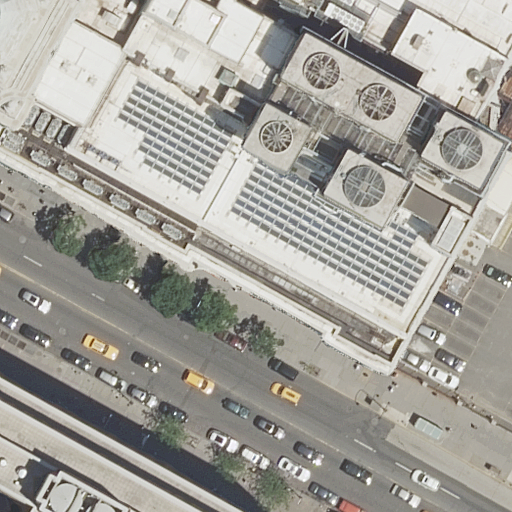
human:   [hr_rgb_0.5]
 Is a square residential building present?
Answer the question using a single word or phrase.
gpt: no

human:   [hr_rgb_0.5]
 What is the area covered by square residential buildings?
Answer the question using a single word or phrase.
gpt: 0m2

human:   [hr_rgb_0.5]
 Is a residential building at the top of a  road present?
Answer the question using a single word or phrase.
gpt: yes

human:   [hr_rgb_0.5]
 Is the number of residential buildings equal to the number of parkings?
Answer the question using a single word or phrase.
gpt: no

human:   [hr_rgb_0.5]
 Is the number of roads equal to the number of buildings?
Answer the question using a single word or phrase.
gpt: no

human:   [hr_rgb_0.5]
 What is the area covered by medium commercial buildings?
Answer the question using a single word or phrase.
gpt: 0m2

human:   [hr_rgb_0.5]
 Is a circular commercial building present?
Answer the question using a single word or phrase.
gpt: no

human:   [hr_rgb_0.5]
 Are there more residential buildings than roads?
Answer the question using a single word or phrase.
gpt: no

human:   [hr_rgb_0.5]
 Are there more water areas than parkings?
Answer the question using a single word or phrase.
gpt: no

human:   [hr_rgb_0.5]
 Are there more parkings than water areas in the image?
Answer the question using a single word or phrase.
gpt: yes

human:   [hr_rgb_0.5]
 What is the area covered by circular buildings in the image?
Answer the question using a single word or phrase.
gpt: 0m2

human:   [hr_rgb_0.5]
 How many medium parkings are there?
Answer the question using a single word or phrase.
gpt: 0

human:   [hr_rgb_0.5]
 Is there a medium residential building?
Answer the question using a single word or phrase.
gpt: yes

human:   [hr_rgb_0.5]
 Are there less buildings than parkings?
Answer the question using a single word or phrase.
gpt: no

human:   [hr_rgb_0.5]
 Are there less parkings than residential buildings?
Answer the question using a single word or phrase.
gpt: yes

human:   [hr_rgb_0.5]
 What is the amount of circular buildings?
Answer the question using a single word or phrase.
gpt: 0

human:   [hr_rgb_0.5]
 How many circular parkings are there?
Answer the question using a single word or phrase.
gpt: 0

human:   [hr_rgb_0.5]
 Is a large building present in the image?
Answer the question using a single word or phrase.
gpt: yes

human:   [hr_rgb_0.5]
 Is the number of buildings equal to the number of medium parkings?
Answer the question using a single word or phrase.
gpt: no

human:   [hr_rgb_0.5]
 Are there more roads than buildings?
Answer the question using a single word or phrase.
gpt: no

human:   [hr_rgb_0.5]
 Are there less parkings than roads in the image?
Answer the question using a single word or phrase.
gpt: yes

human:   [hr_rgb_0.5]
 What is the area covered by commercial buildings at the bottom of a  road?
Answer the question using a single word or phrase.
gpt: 0m2

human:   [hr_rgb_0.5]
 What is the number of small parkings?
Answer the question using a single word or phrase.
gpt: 0

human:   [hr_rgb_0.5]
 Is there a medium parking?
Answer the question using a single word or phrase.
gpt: no

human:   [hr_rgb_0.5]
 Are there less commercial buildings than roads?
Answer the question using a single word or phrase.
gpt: yes

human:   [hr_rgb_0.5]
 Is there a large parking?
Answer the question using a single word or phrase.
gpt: yes

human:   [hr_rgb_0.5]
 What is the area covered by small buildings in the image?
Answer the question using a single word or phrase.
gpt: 0m2

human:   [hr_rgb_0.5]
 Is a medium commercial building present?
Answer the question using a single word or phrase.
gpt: no

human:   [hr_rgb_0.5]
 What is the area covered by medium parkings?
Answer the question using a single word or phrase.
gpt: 0m2

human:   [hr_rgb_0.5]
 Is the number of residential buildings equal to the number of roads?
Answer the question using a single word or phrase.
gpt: yes

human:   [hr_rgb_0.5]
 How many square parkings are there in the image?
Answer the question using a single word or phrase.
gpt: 0

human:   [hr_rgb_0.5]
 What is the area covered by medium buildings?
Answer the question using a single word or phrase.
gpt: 243m2

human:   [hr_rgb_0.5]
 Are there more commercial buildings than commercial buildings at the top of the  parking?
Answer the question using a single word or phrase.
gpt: no

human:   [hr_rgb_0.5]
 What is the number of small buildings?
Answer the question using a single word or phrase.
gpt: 0

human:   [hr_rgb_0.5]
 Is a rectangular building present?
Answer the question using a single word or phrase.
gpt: yes

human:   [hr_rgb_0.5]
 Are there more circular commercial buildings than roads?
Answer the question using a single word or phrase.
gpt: no